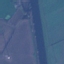
Land use / land cover class: River